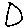
Label: triangle